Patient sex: F
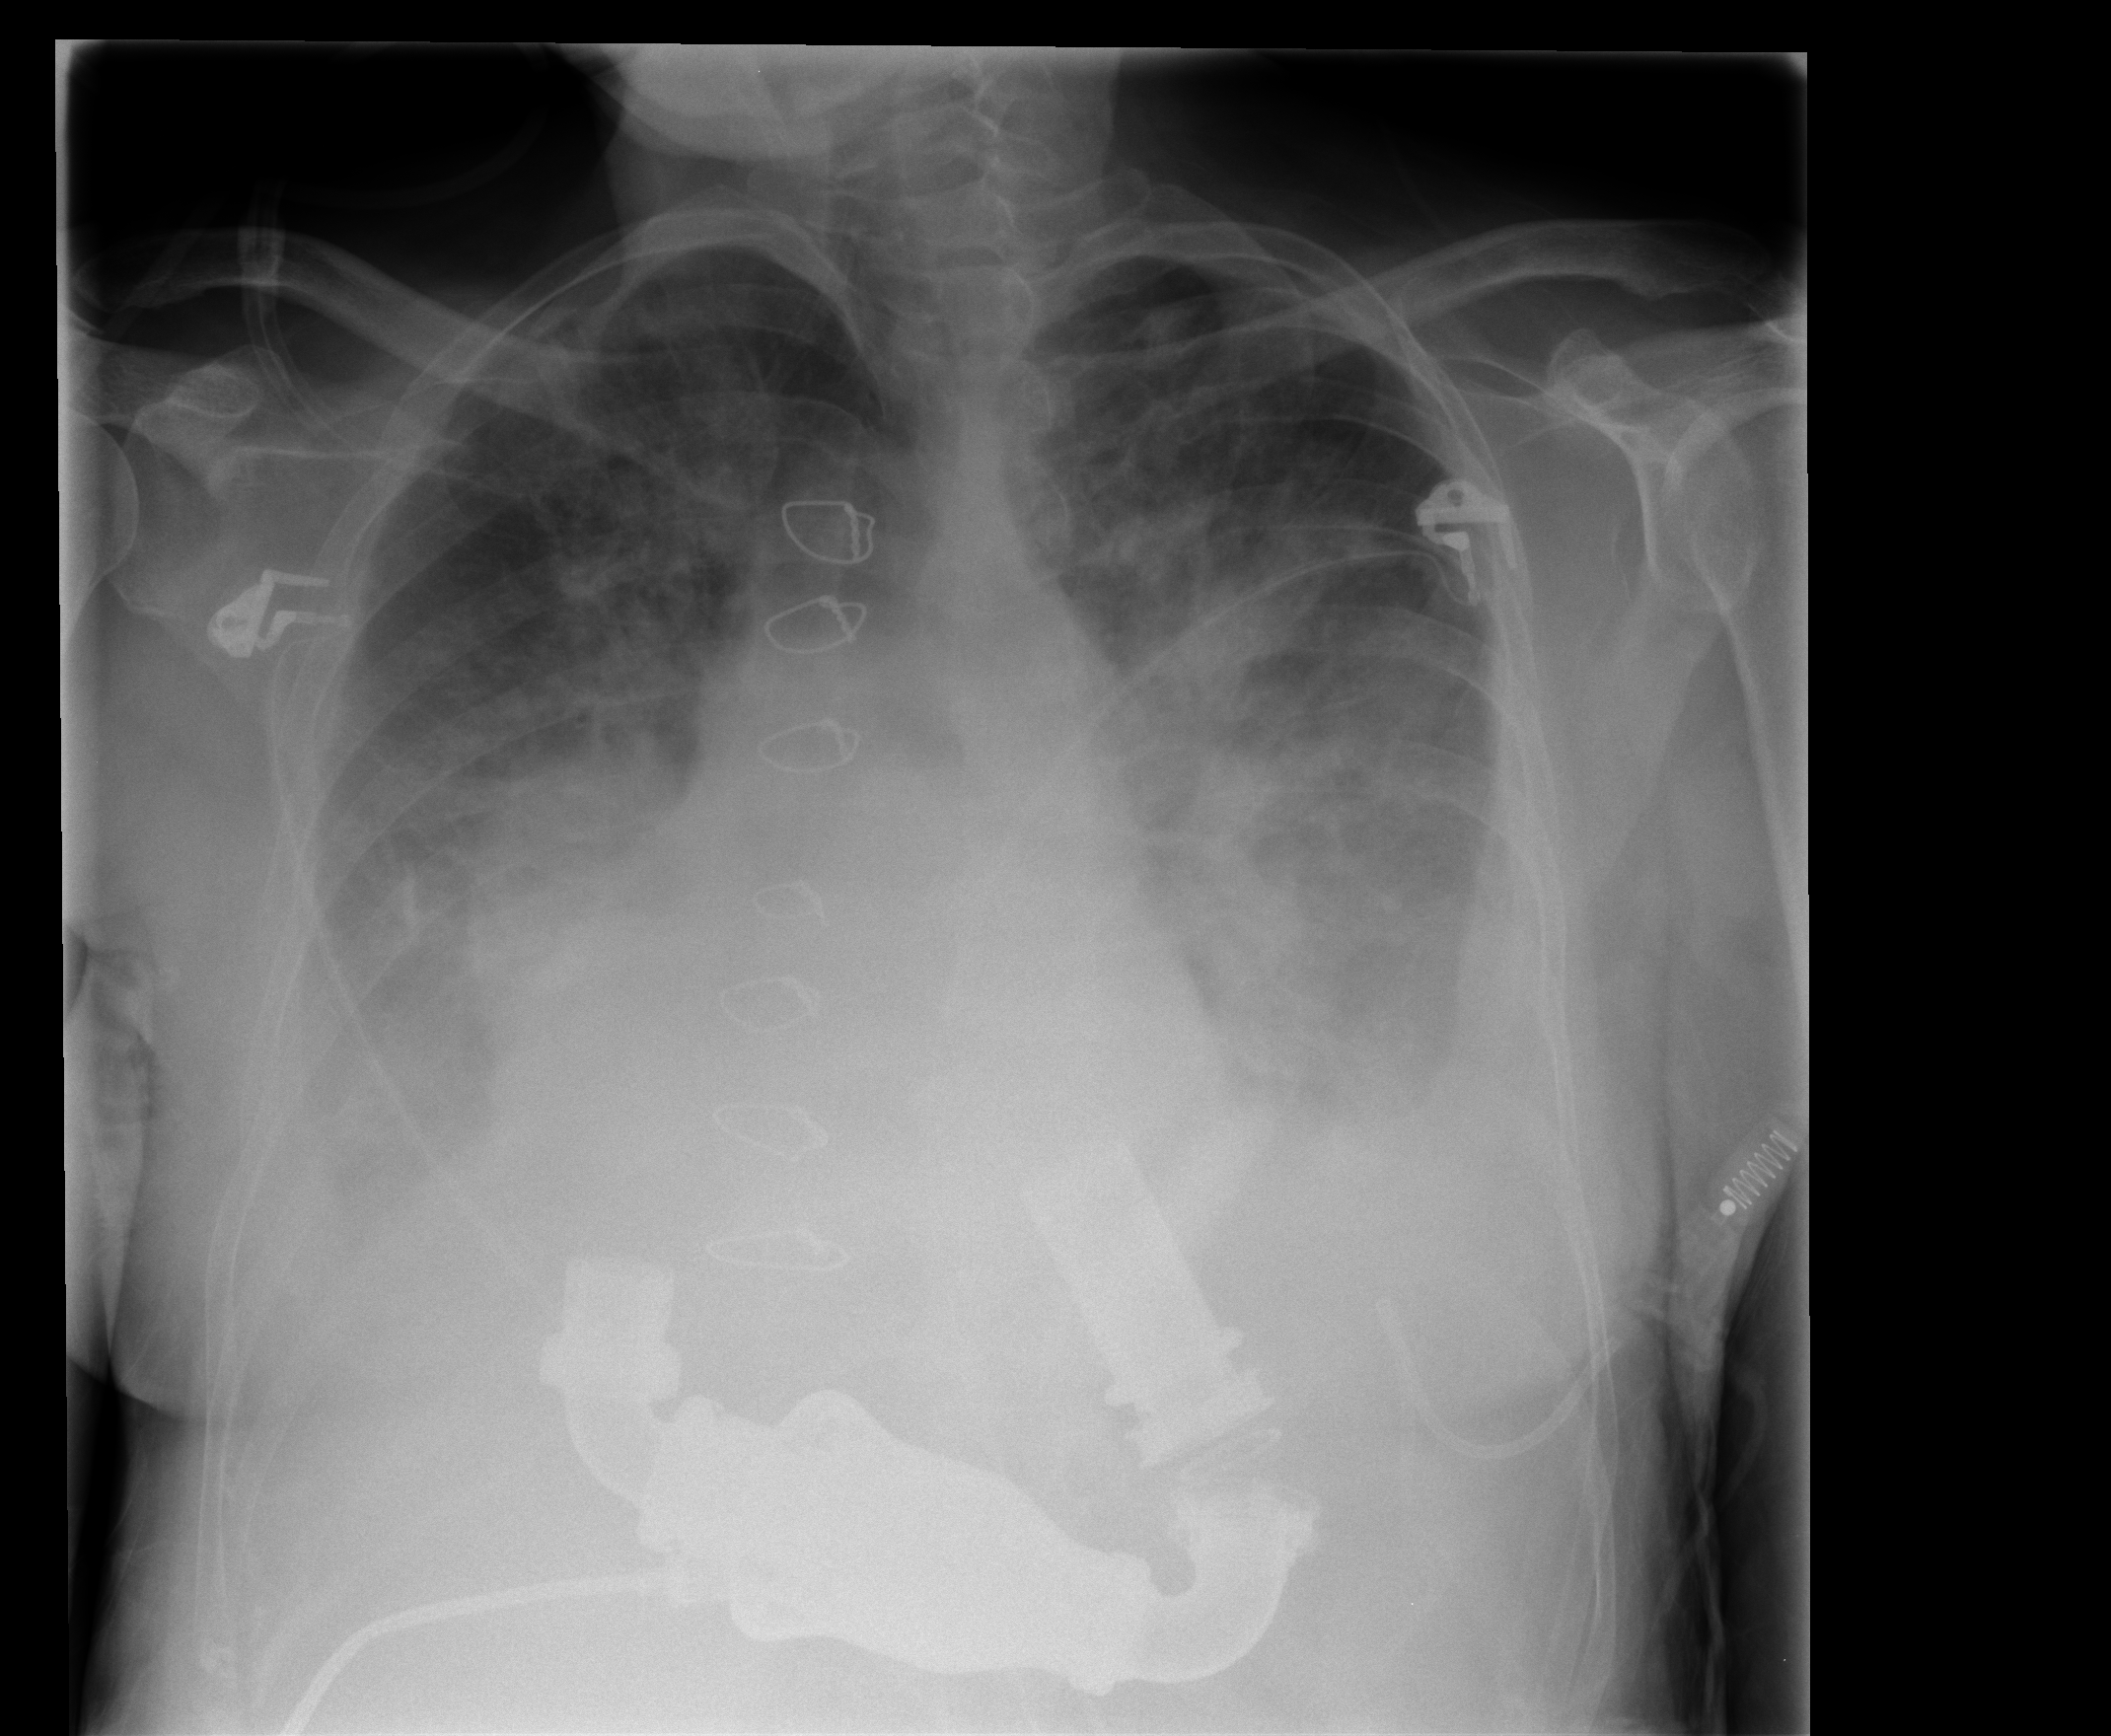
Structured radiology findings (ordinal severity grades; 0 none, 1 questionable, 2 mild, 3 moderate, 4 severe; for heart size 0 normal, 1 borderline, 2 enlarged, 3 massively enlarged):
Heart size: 2
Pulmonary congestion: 2
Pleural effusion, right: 2
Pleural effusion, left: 3
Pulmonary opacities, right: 2
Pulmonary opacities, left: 2
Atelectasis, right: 3
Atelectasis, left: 2